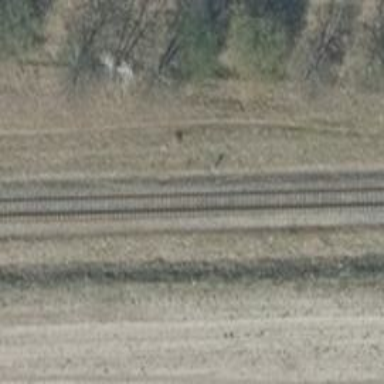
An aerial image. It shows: Railway milestone.